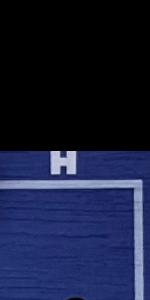
Label: Empty